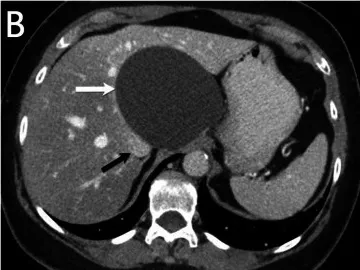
Abdominal CT scan. Coronal venous.
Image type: radiology (ct)